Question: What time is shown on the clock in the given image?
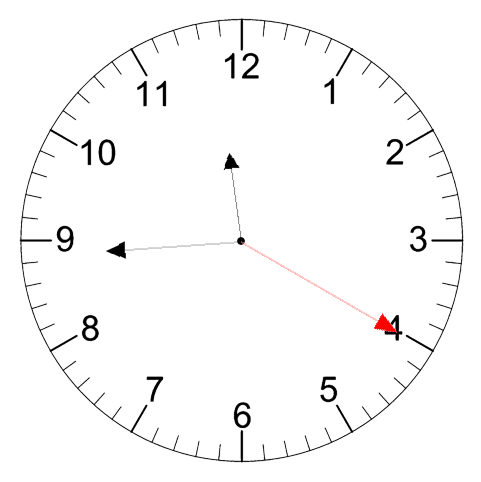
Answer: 11:44:20